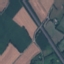
Land use / land cover class: Highway